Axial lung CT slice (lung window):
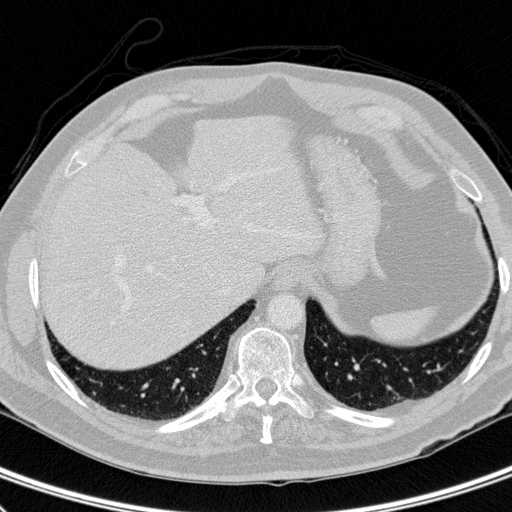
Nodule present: no